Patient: sex M, age 43
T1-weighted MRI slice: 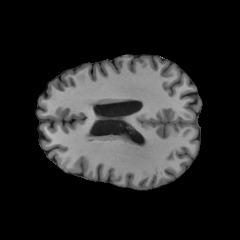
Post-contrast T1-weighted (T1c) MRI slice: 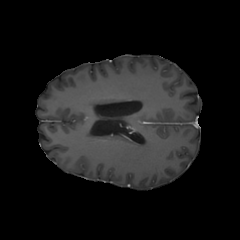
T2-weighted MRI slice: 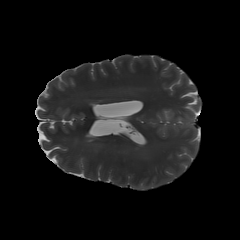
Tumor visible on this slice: yes
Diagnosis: Glioblastoma, IDH-wildtype
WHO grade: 4